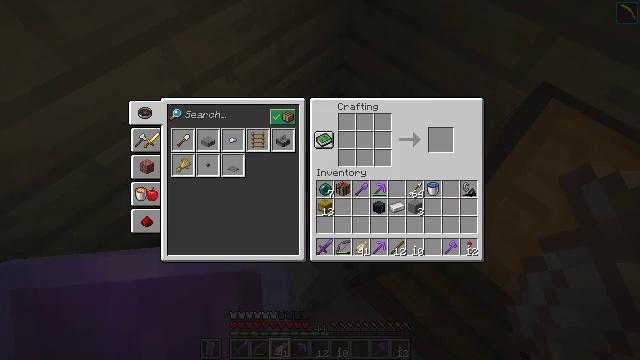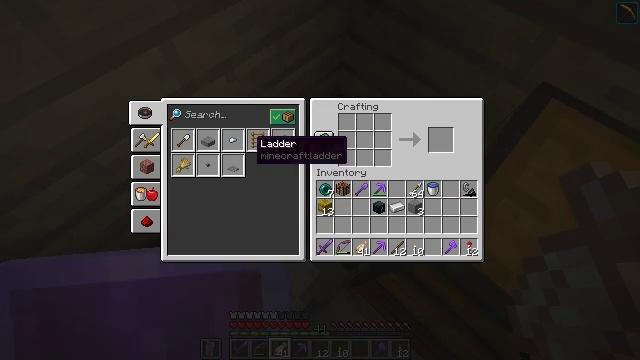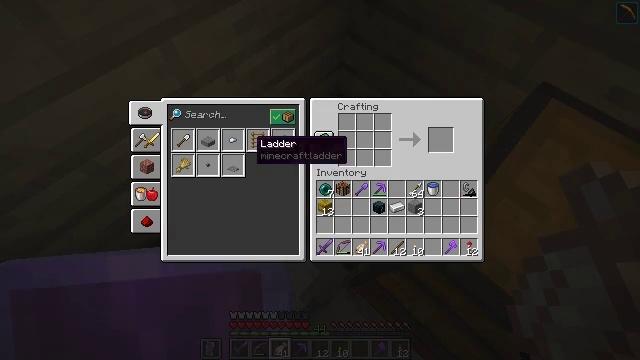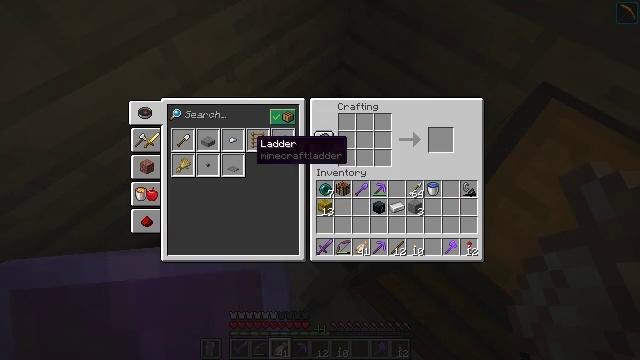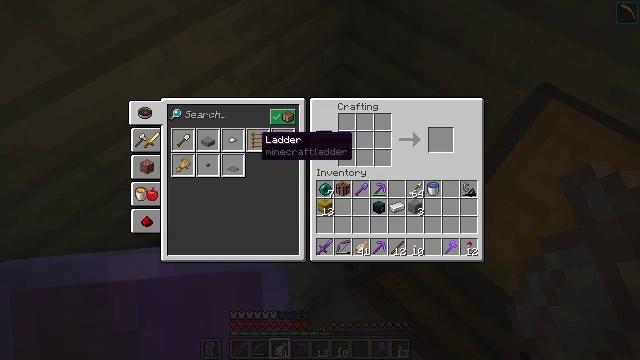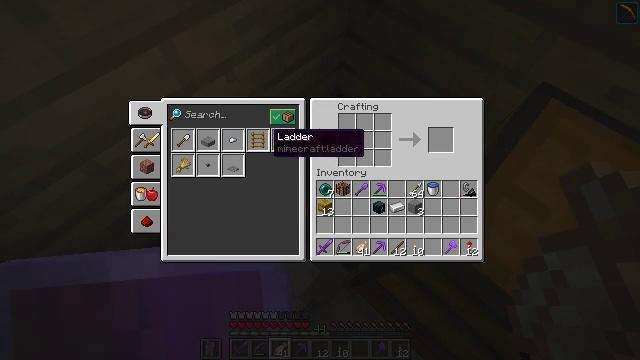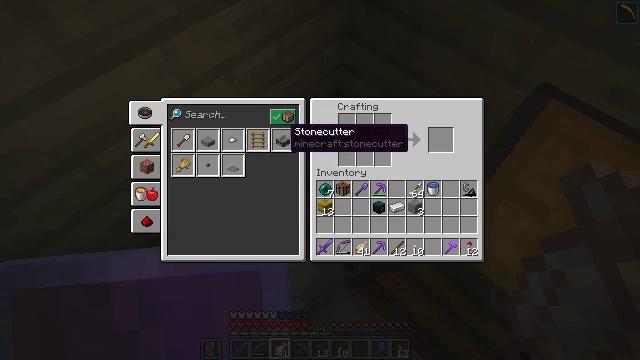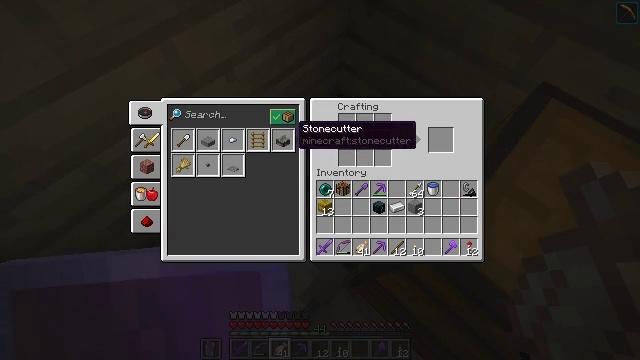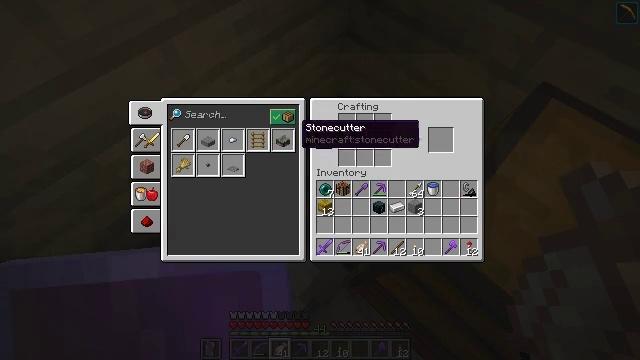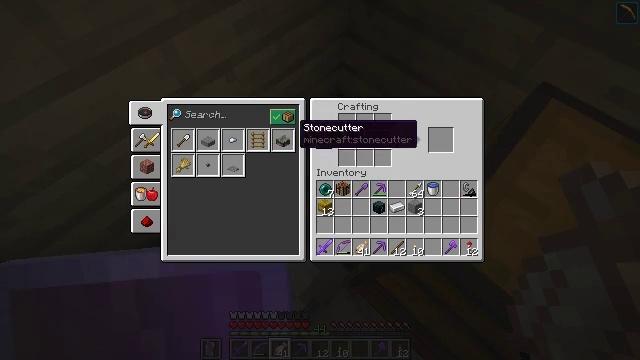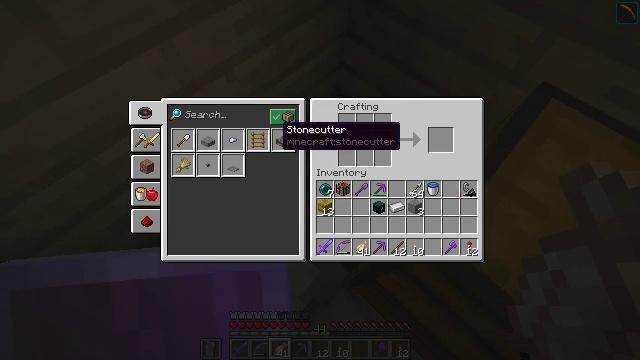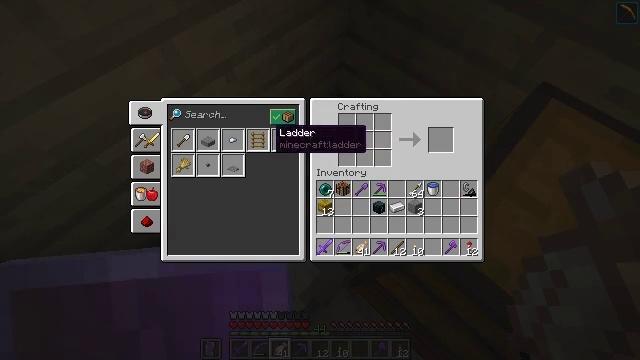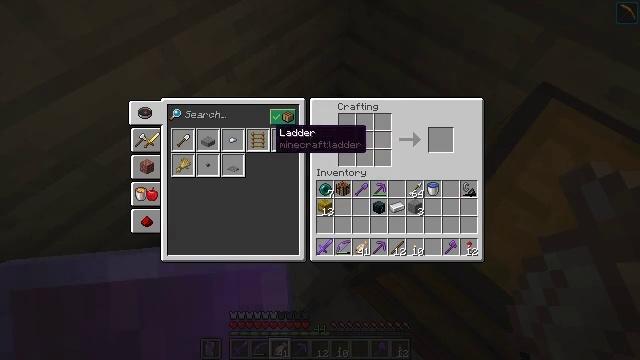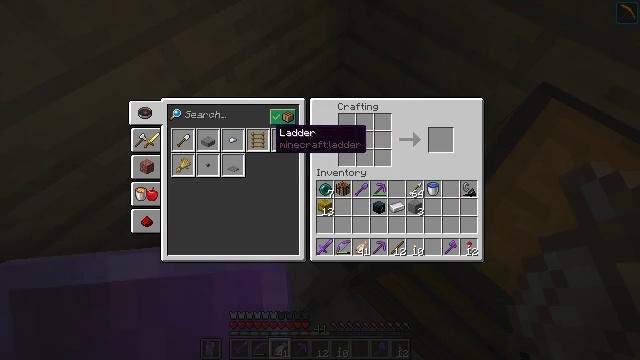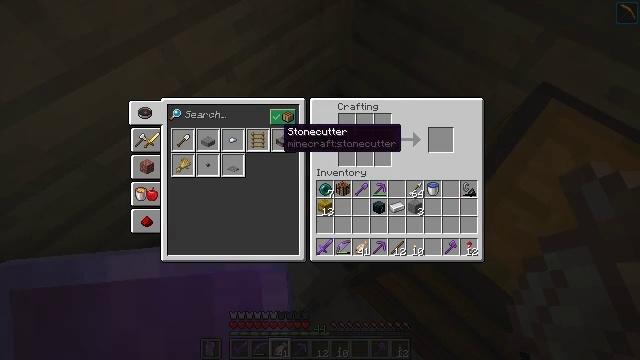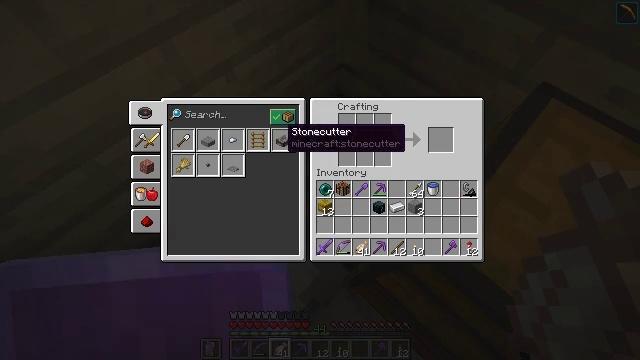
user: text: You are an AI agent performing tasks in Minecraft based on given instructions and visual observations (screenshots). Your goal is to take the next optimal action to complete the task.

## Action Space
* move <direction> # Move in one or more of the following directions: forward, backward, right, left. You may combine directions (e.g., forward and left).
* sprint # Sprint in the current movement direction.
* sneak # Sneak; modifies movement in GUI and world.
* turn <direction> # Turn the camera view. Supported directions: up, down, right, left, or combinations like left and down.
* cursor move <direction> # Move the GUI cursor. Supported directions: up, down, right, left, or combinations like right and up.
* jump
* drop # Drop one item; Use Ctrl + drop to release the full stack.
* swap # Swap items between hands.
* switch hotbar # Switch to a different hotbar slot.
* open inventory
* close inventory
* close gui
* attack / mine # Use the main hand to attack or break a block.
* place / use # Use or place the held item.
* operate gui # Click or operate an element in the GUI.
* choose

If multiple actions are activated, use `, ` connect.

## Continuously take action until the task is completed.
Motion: motion action
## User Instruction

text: Obtain a stonecutter from the crafting table.
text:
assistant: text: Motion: turn left
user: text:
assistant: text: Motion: no_op
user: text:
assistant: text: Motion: no_op
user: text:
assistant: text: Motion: no_op
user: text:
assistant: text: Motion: turn right
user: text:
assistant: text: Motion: turn right
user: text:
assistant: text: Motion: turn right
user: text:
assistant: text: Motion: no_op
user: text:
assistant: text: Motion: no_op
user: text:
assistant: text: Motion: turn left
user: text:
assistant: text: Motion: turn left
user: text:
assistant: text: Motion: no_op
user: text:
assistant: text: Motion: no_op
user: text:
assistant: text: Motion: turn right
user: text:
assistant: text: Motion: no_op
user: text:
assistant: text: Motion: no_op
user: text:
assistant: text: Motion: attack / mine
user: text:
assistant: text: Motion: attack / mine
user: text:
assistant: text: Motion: attack / mine
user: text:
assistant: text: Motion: no_op
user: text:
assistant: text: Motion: turn right
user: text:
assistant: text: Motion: turn right and up
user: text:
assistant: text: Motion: turn right
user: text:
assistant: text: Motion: turn right and down
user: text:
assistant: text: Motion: turn right
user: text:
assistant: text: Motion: turn right
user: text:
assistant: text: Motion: no_op
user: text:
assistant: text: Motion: sneak
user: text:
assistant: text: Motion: sneak
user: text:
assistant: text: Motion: sneak